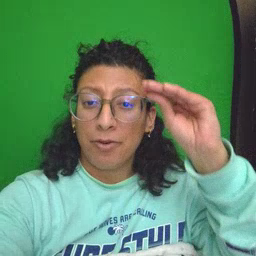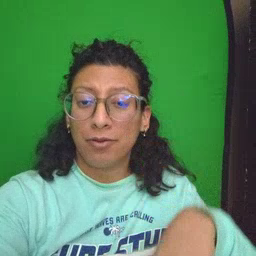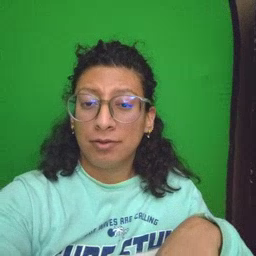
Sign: cowboy